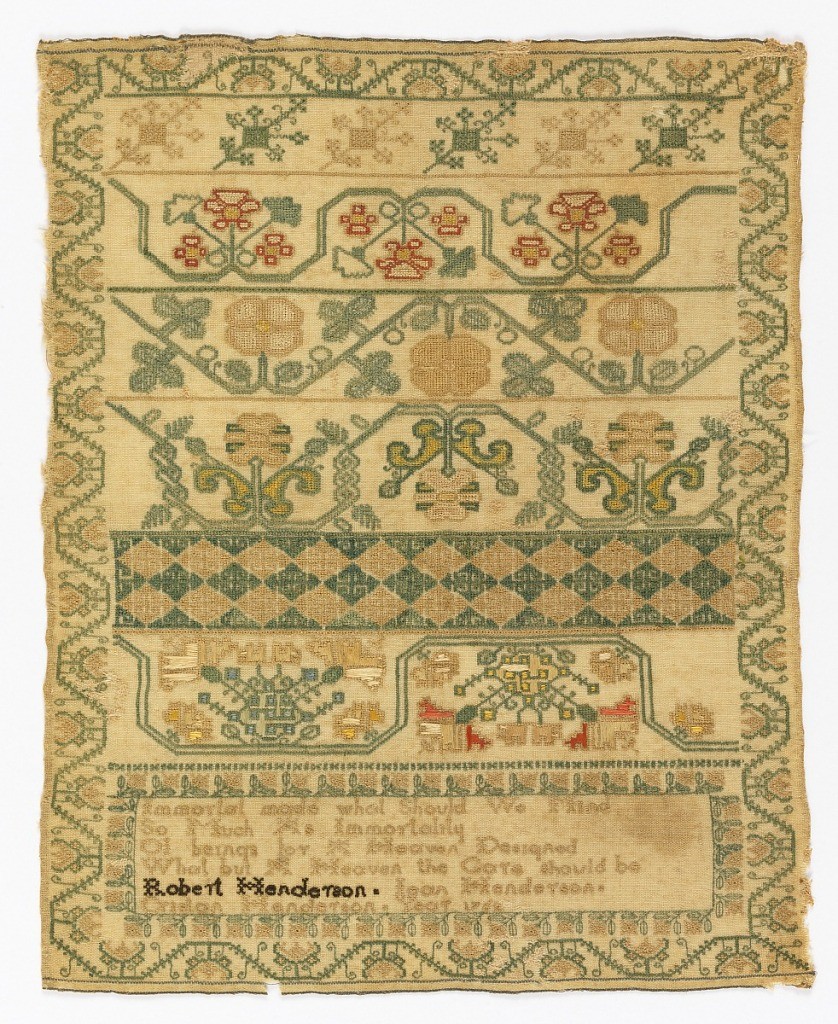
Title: Sampler
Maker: Cristan Henderson
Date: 1762
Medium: silk embroidery on wool foundation Technique: counted and uncounted stitches; cross, back and satin stitches on plain weave foundation
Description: Bands of curving patterns with a verse at the bottom:
"Immortal made what should we mind
so much as immortality, of beings for a Heaven designed,
what but a Heaven the case should be, Robert Henderson, Jean Henderson, Cristan Henderson year 1762"